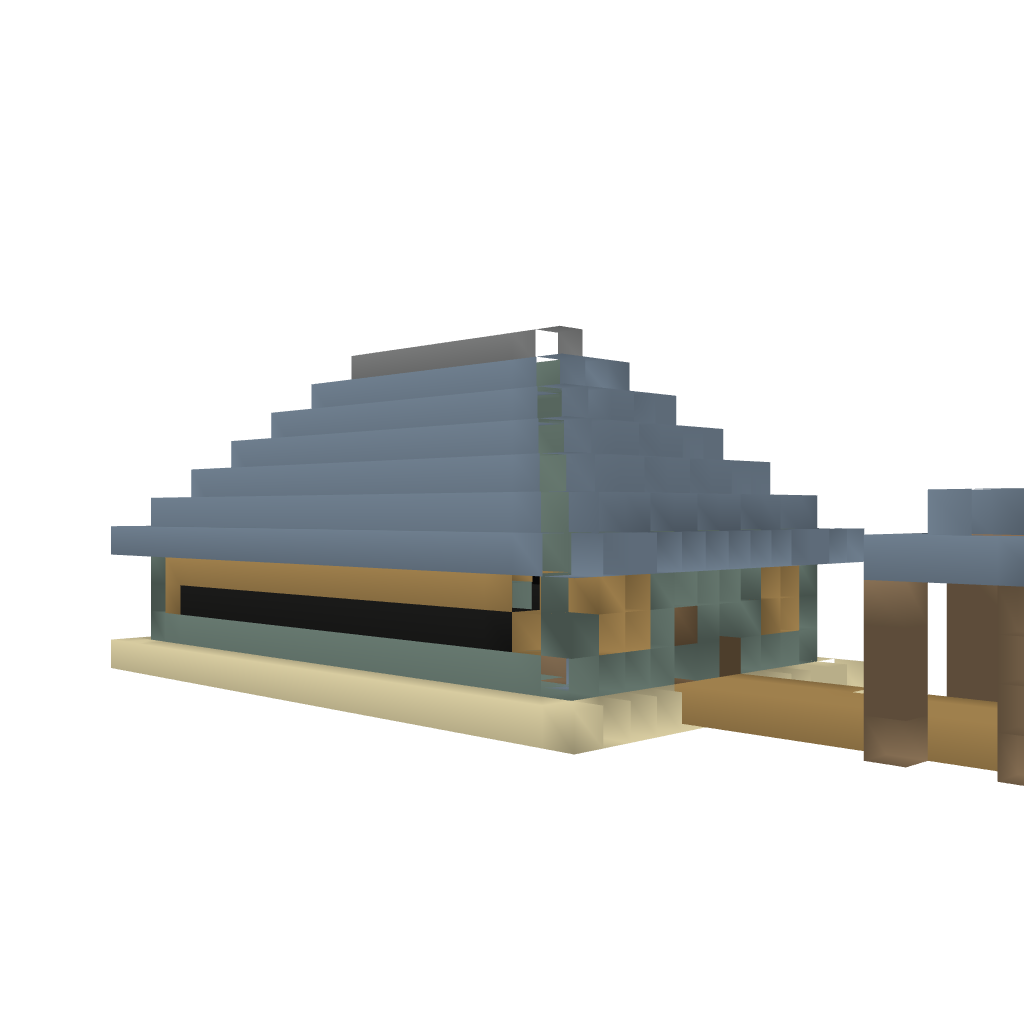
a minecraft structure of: Beach House with Carmine